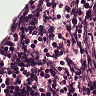
Metastatic tissue present: no